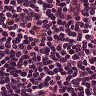
Metastatic tissue present: no